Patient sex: M
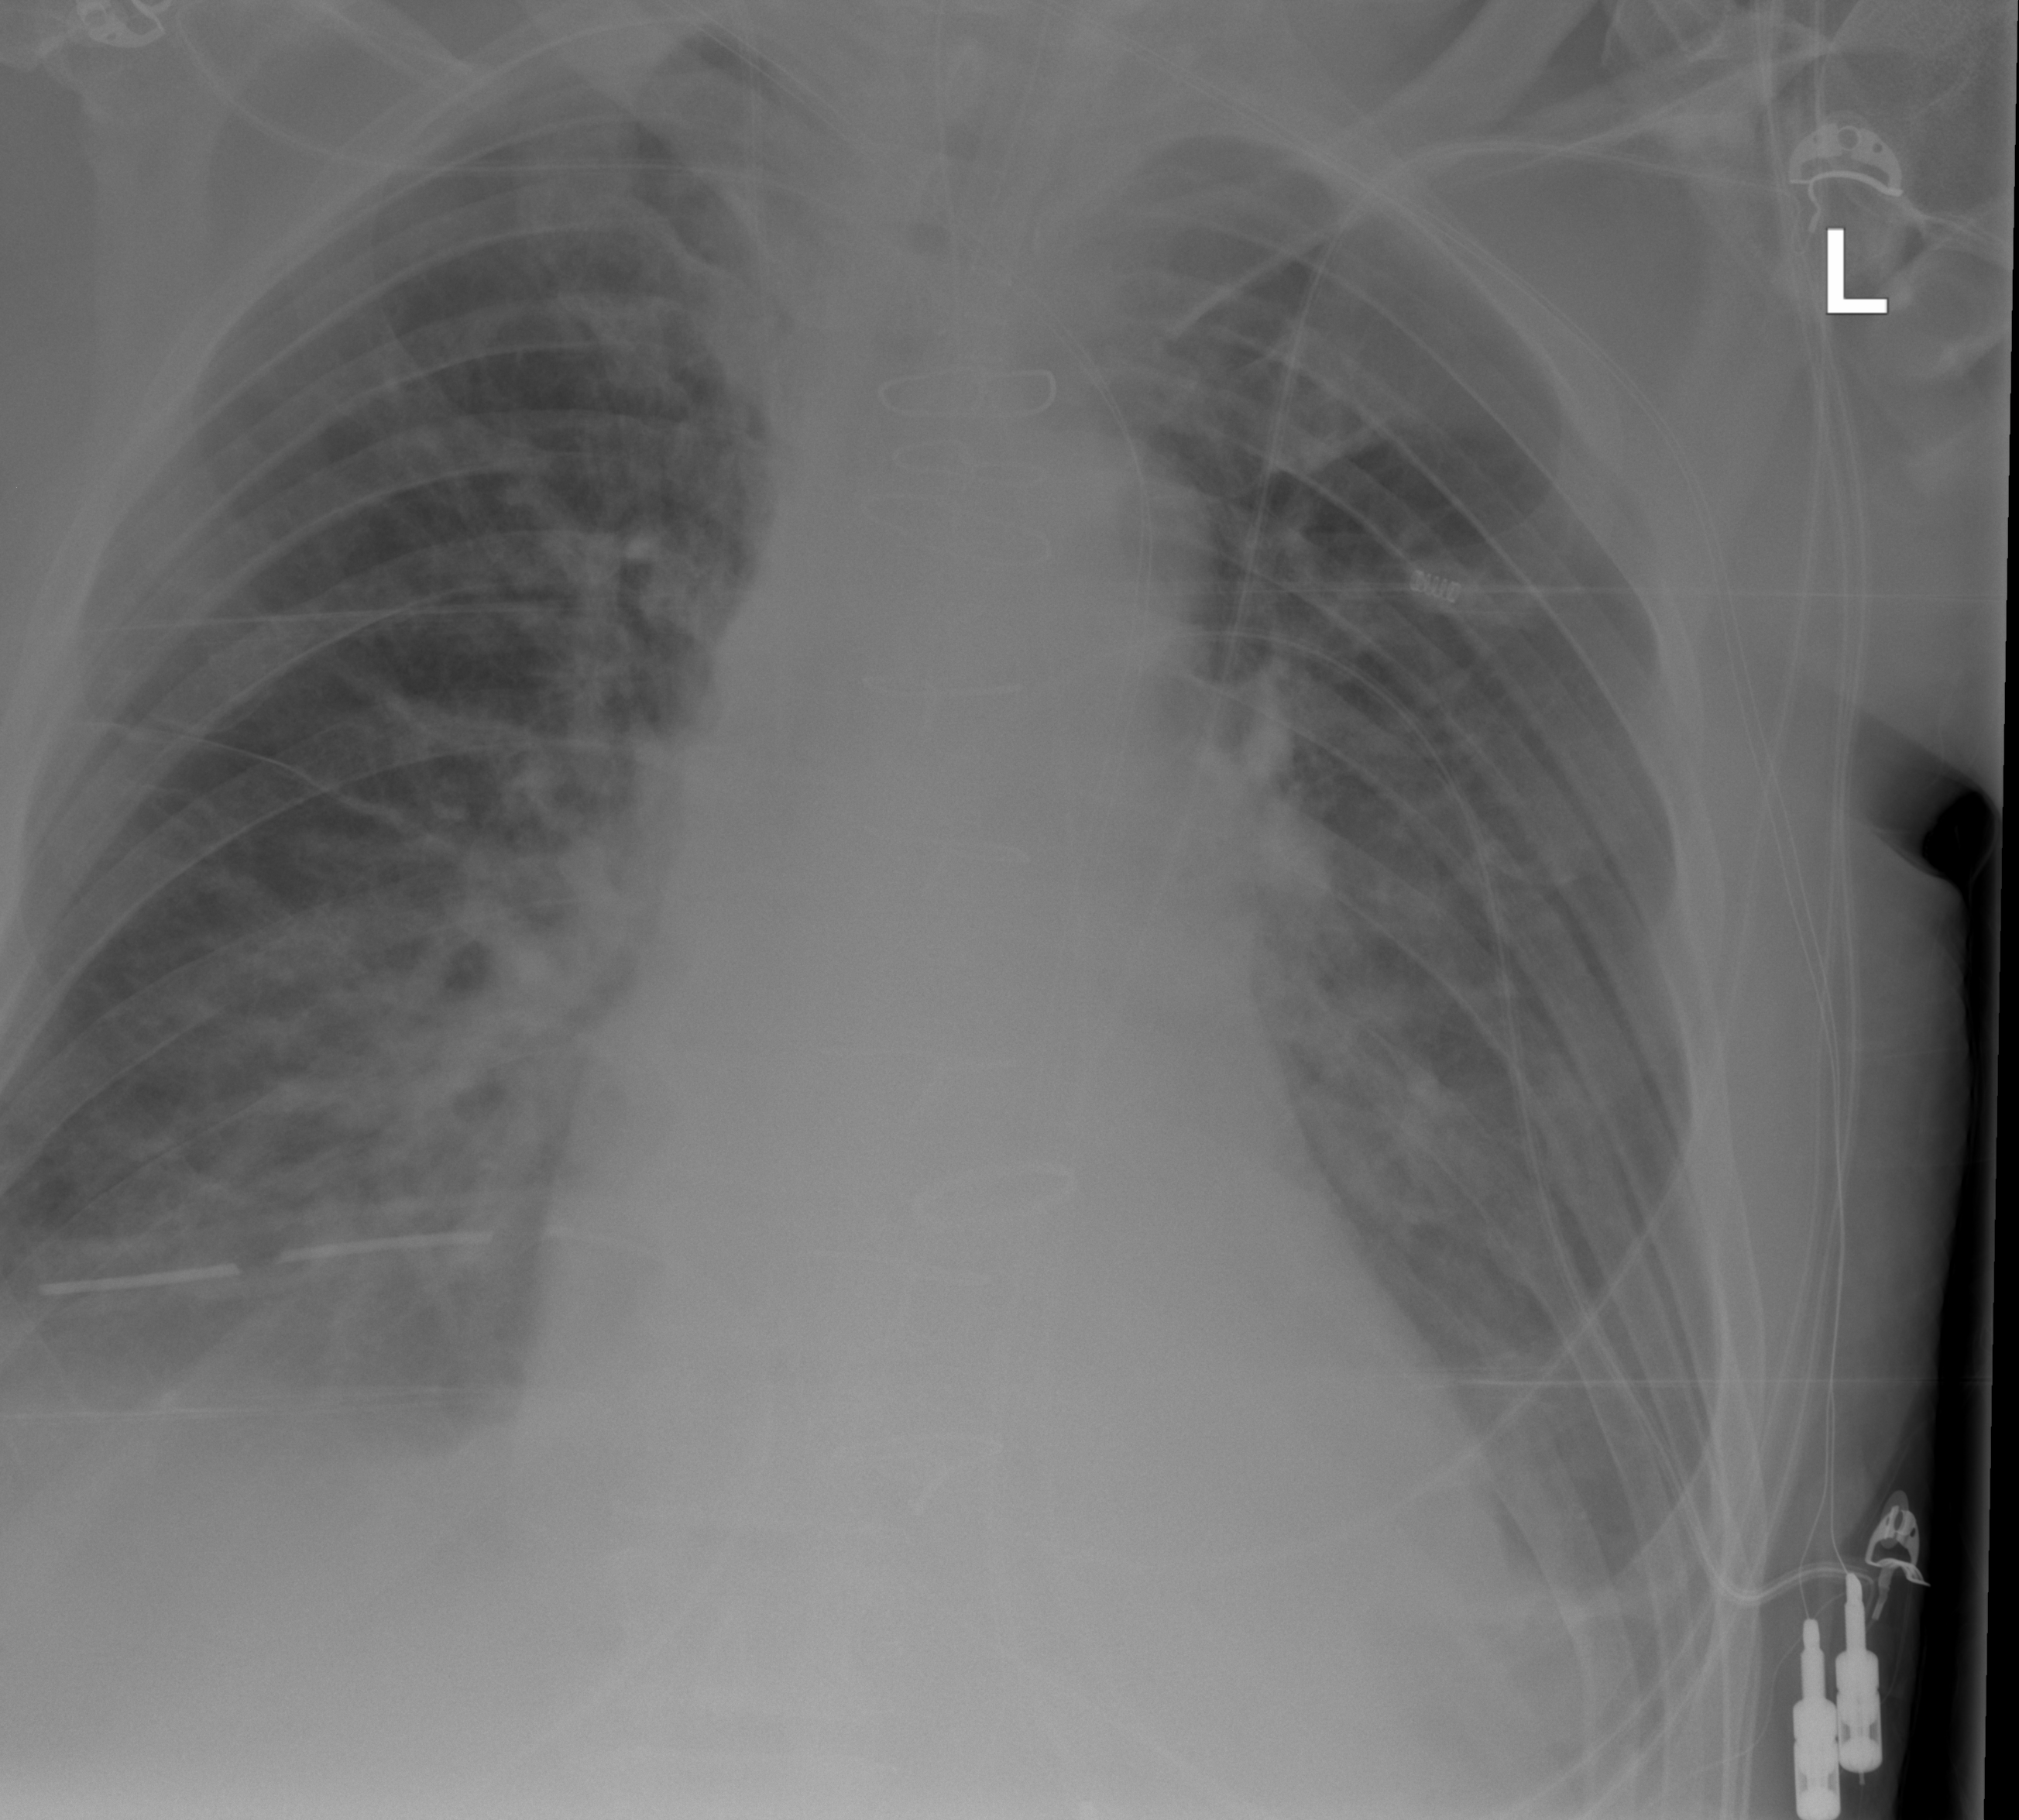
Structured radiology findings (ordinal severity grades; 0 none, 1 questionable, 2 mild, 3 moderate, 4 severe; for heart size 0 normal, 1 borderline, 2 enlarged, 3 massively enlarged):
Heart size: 2
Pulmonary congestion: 2
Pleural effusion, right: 3
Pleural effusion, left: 2
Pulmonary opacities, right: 2
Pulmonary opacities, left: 2
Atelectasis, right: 3
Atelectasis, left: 2